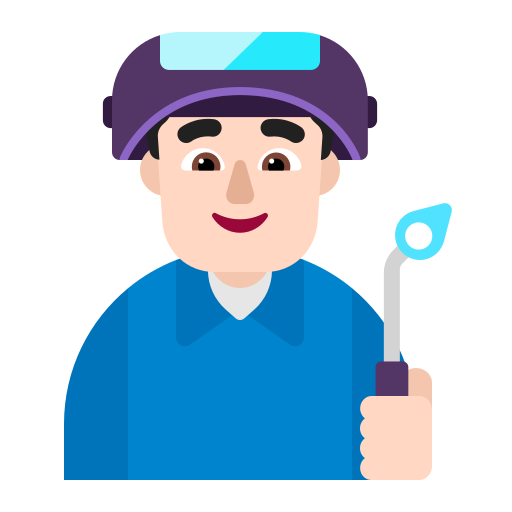
man factory worker flat light